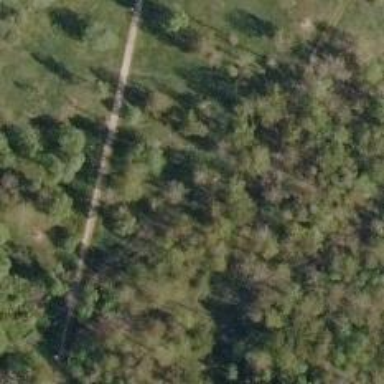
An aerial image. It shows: Hole on disc golf course.